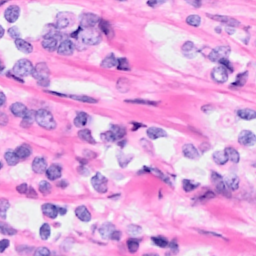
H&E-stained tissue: Breast